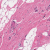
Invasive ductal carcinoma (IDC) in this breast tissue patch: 0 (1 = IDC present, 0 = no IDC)